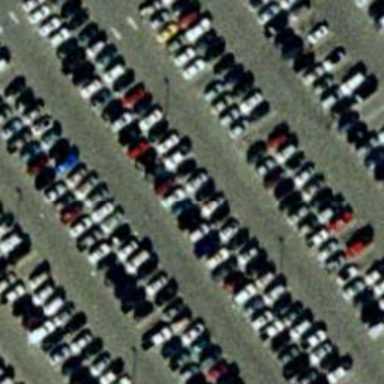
Lots of cars parked neatly in the parking lot .